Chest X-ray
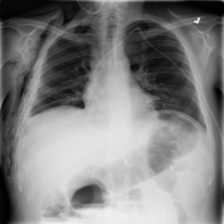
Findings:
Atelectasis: negative
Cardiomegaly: negative
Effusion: positive
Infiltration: negative
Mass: negative
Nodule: negative
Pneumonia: negative
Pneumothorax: positive
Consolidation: negative
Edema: negative
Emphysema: positive
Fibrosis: negative
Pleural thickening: negative
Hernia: negative